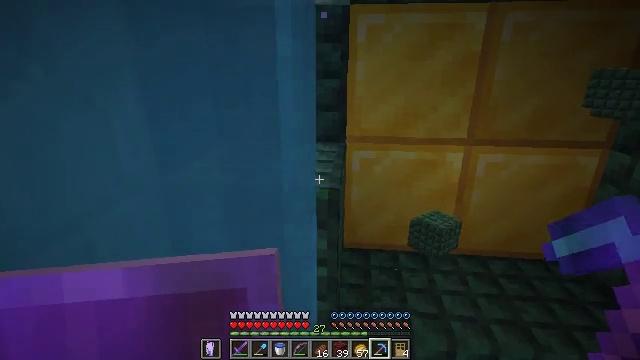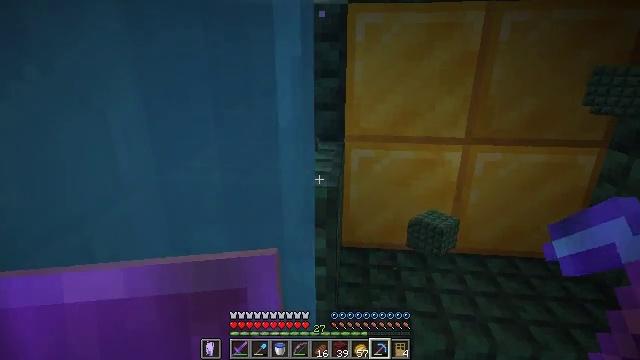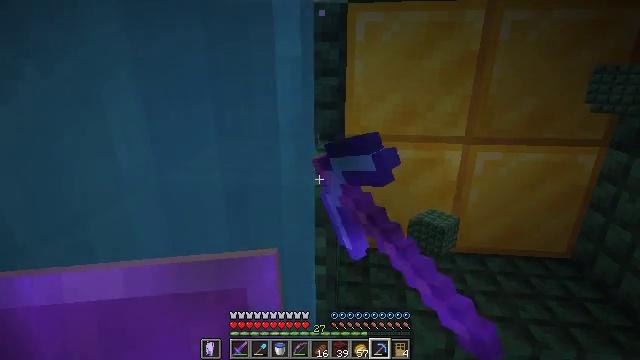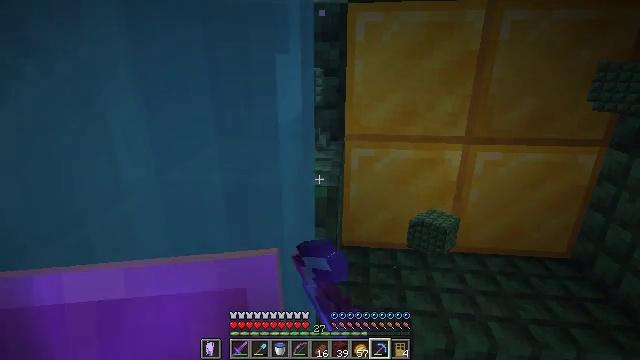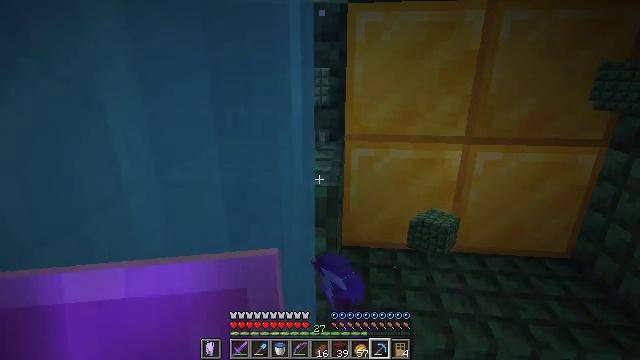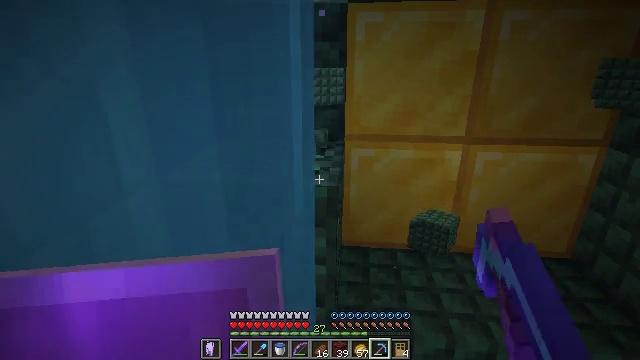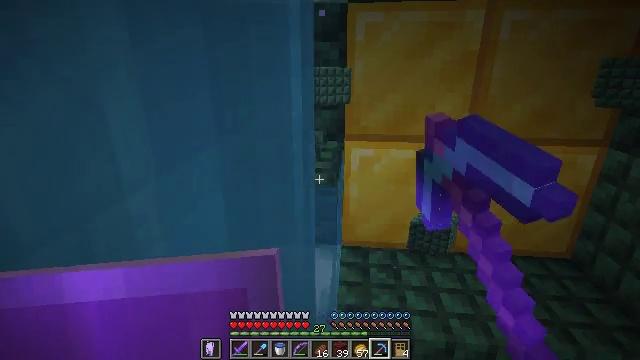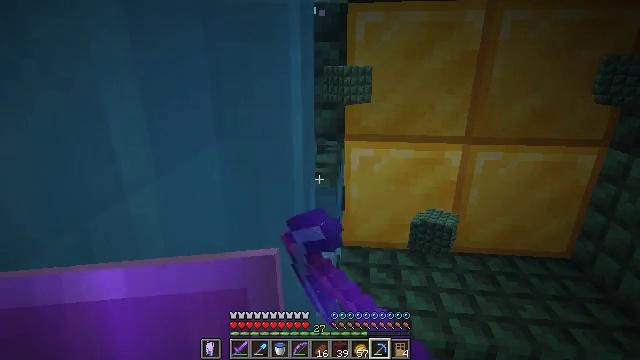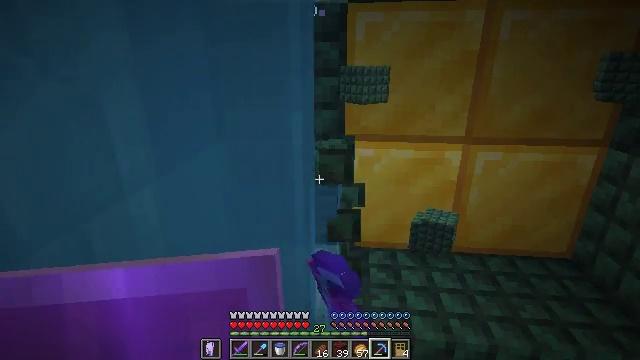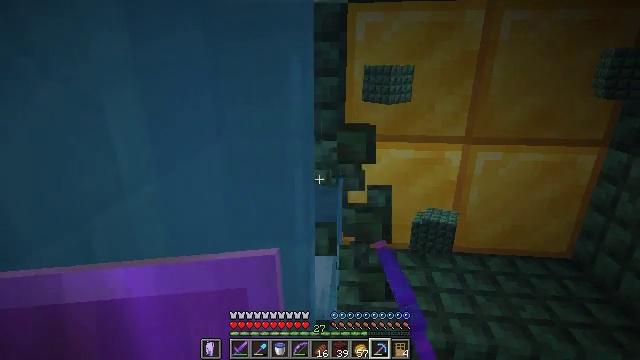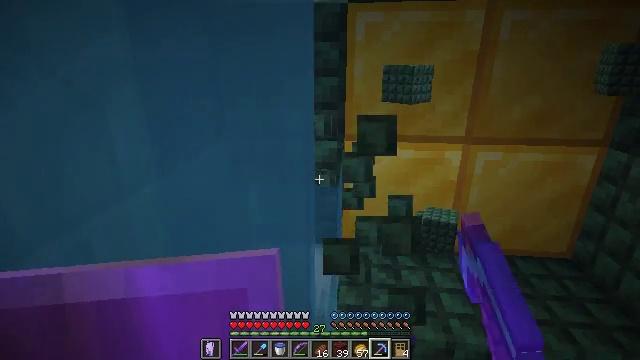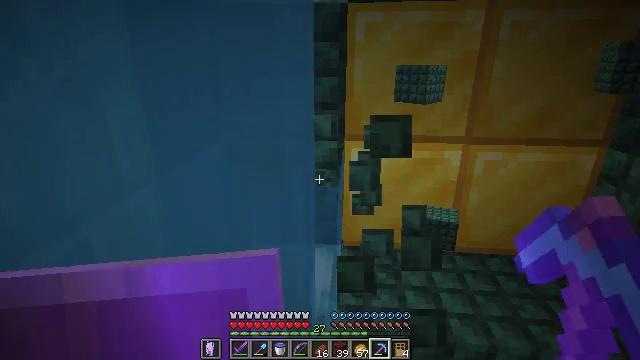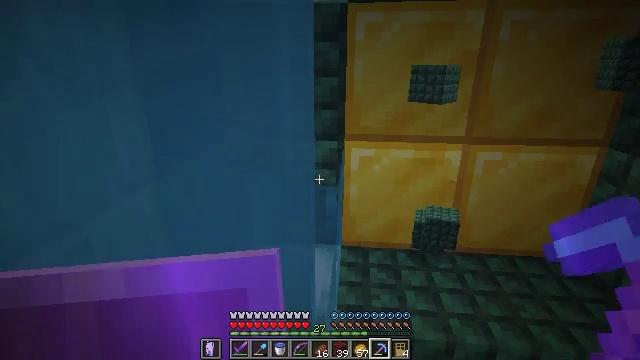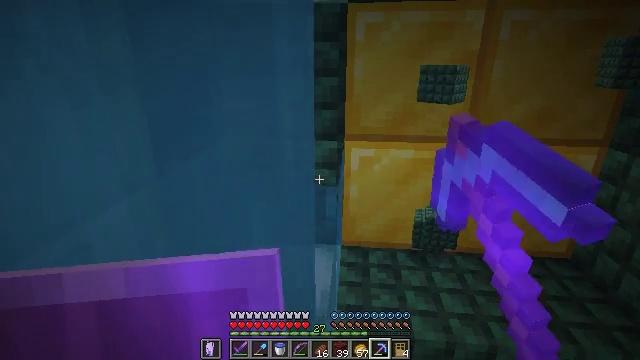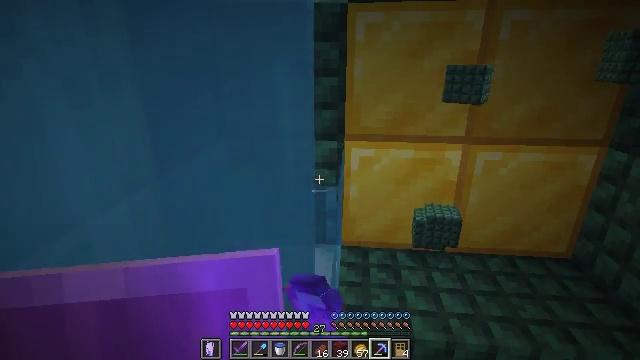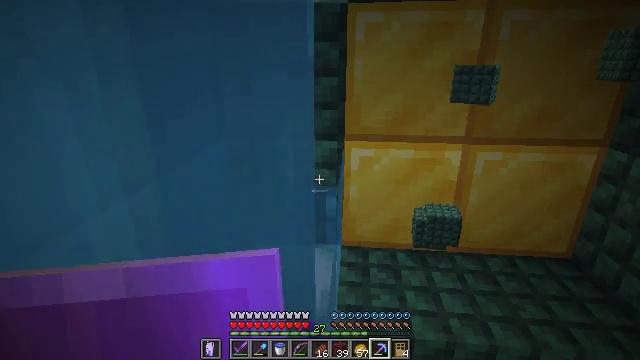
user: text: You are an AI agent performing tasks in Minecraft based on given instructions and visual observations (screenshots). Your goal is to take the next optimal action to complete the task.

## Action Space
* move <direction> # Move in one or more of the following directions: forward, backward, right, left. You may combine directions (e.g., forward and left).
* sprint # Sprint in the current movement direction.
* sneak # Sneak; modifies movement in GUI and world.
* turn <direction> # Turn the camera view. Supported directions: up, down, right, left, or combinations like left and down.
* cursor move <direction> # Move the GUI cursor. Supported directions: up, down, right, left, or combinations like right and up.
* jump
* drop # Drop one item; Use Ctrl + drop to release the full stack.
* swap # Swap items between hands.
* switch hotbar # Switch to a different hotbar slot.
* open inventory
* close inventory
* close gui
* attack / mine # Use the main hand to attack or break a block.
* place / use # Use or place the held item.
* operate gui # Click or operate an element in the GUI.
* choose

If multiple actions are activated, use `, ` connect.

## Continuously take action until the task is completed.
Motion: motion action
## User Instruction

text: Gather dark prismarine from the ocean temple.
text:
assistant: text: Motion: attack / mine
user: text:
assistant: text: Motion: attack / mine
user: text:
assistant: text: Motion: attack / mine
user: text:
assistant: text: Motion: attack / mine
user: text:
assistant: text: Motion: attack / mine
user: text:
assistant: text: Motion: attack / mine
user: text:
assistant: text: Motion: attack / mine
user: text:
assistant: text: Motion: no_op
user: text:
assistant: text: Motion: no_op
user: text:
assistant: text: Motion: no_op
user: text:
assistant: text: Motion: no_op
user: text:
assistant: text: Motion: attack / mine
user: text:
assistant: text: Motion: attack / mine
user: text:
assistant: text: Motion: no_op
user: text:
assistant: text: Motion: no_op
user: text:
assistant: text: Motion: no_op
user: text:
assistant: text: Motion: no_op
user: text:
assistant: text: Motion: attack / mine
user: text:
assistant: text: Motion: attack / mine
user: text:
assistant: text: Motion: attack / mine
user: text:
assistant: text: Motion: attack / mine
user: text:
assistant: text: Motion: attack / mine
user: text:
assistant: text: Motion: attack / mine
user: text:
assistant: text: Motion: attack / mine
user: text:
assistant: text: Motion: no_op
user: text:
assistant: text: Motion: no_op
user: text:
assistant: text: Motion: no_op
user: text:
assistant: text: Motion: no_op
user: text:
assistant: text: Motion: no_op
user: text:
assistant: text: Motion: turn up